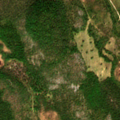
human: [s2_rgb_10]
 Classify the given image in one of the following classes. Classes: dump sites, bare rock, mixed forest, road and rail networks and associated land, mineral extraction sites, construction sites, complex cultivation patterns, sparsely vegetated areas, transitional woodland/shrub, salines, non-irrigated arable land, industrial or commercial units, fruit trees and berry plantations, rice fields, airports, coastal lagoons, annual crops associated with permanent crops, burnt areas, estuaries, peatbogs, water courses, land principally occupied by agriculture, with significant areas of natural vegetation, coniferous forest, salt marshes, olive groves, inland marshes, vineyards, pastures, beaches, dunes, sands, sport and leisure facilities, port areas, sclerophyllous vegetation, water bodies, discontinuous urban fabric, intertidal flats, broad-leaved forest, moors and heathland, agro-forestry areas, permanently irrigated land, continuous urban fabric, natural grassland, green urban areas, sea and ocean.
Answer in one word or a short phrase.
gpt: coniferous forest, transitional woodland/shrub